Question: I have the parent component template containing a table
'''
<table>
<thead>
<tr>
<th></th>
<th>Col 1</th>
<th>Col 2</th>
<th>Col 3</th>
<th>Col 4</th>
<th>Col 5</th>
<th>Col 6</th>
<th>Col 7</th>
</tr>
</thead>
<tbody>
<app-child-component [rows]="rows"></app-child-component>
</tbody>
</table>
'''
Child component template
'''
<ng-template ngFor let-item let-i="index" [ngForOf]="row">
<tr>
<td>{{item.value1}}</td>
<td>{{item.value2}}</td>
<td>{{item.value3}}</td>
<td>{{item.value4}}</td>
<td>{{item.value5}}</td>
<td>{{item.value6}}</td>
<td>{{item.value7}}</td>
</tr>
</ng-template>
'''
Results:

My question is how can display as a normal table?
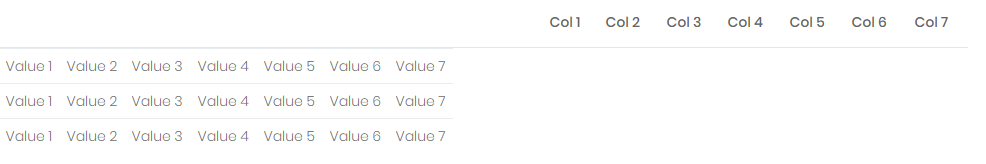
Answer: You can use attribute selector for your child component:
'''
@Component({
selector: 'tbody[app-child]',
template: '
<tr *ngFor="let item of rows">
<td></td>
<td>{{item.value1}}</td>
<td>{{item.value2}}</td>
<td>{{item.value3}}</td>
<td>{{item.value4}}</td>
<td>{{item.value5}}</td>
<td>{{item.value6}}</td>
<td>{{item.value7}}</td>
</tr>
'
})
export class AppChildComponent {
'''
now parent template should look like:
'''
<tbody app-child [rows]="rows"></tbody>
'''
<URL>